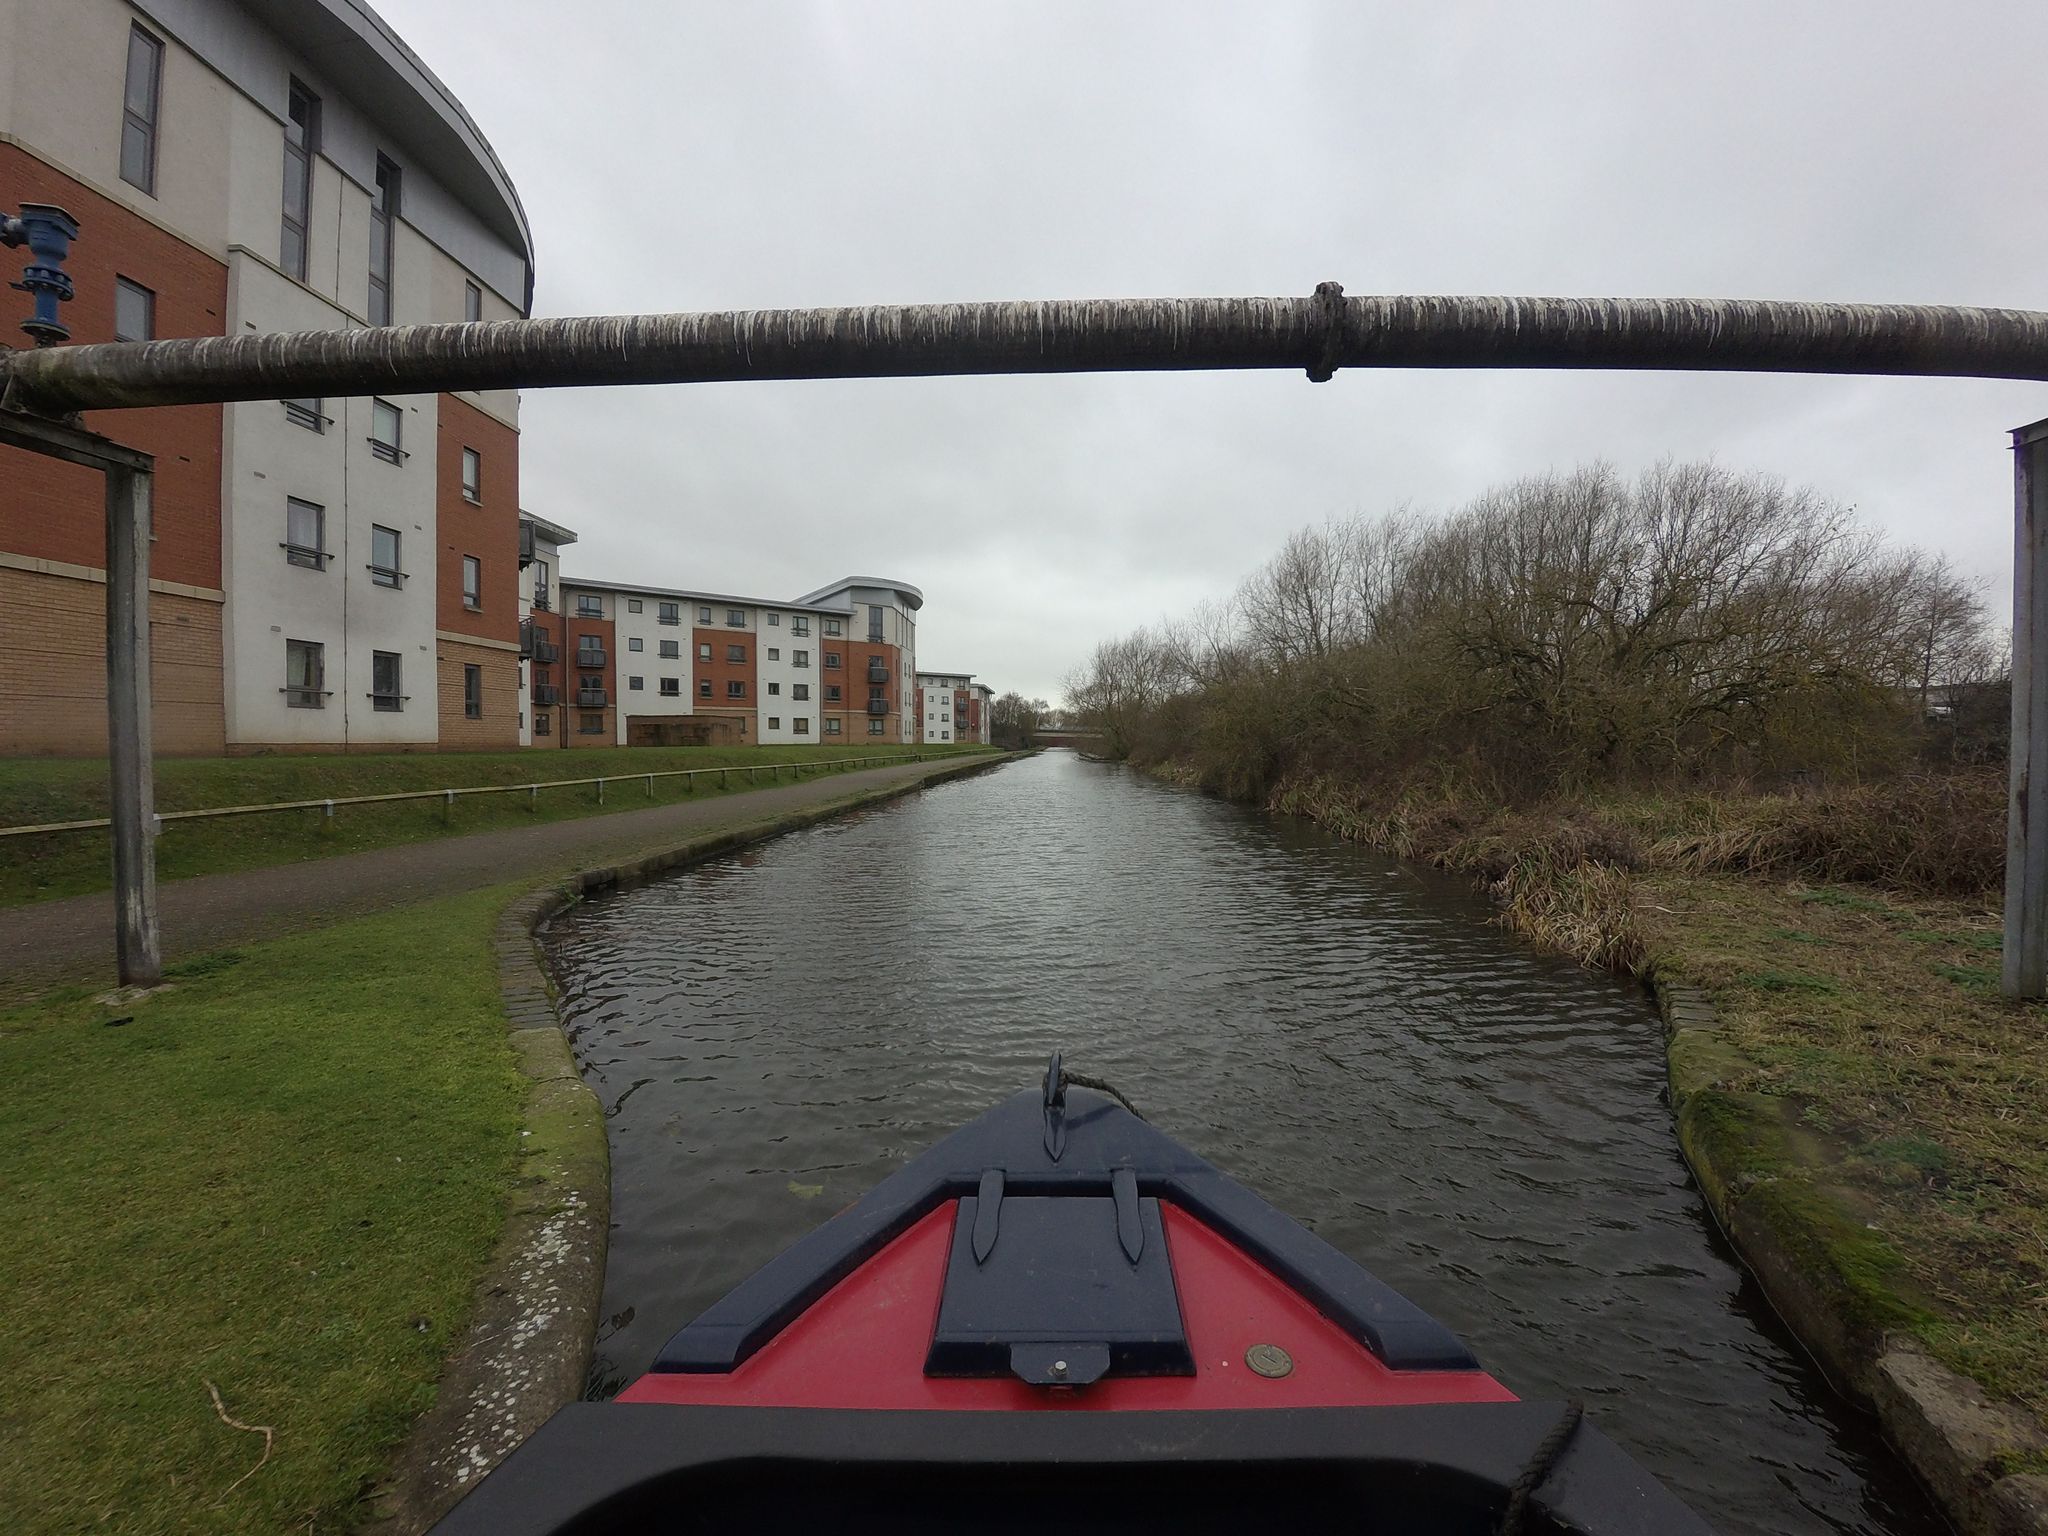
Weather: cloudy
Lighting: day
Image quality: good
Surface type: walking surface
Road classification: bridleway
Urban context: urban centre
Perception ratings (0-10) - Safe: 3.68, Lively: 7.21, Beautiful: 3.79, Boring: 2.49, Depressing: 7.82, Wealthy: 3.84